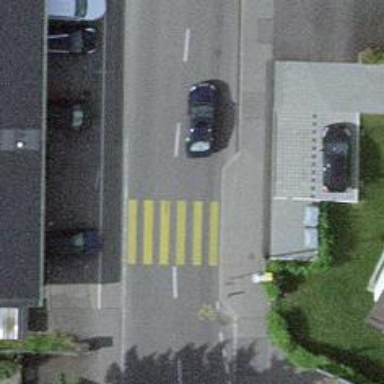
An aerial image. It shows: Marked road crossing.